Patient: sex F, age 44
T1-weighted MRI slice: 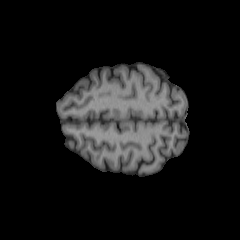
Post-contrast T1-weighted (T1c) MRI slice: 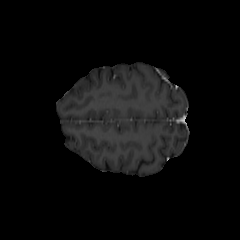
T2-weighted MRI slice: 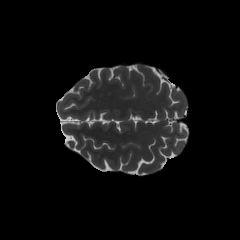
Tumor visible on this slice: no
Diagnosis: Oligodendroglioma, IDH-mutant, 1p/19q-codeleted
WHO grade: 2